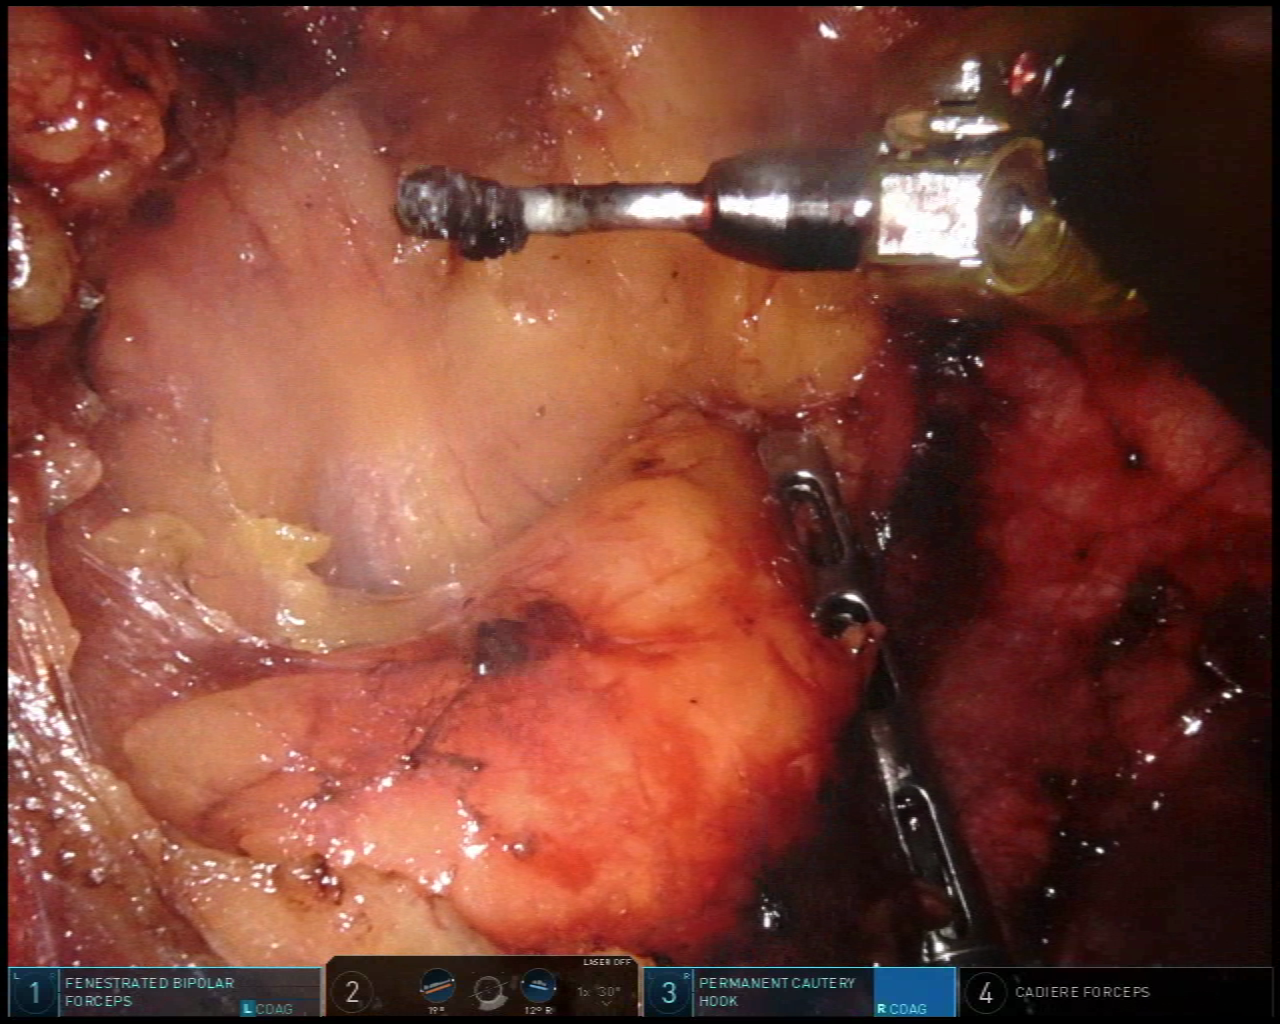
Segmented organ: stomach
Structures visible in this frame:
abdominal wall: no
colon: no
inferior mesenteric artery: no
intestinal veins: no
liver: no
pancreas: yes
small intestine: no
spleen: no
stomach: yes
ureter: no
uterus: no
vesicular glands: no